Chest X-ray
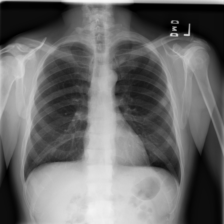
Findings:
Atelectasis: negative
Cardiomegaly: negative
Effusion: negative
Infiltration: negative
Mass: negative
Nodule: negative
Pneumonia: negative
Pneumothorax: negative
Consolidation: negative
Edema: negative
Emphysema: negative
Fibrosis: negative
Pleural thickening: negative
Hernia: negative